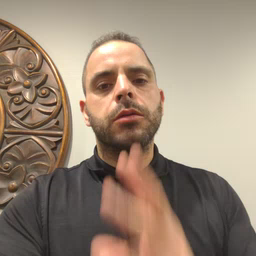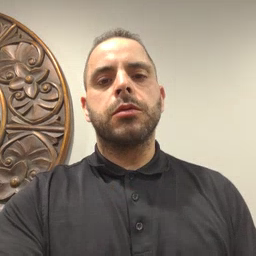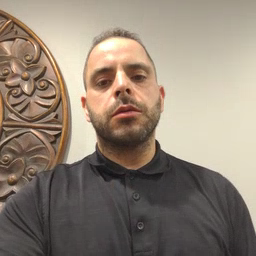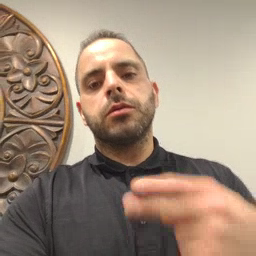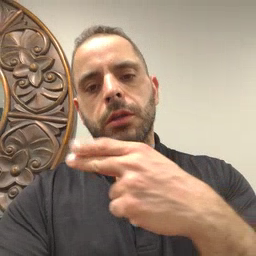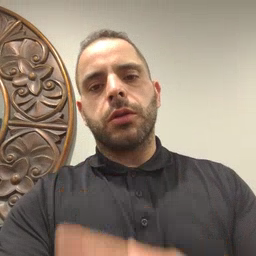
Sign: scissors